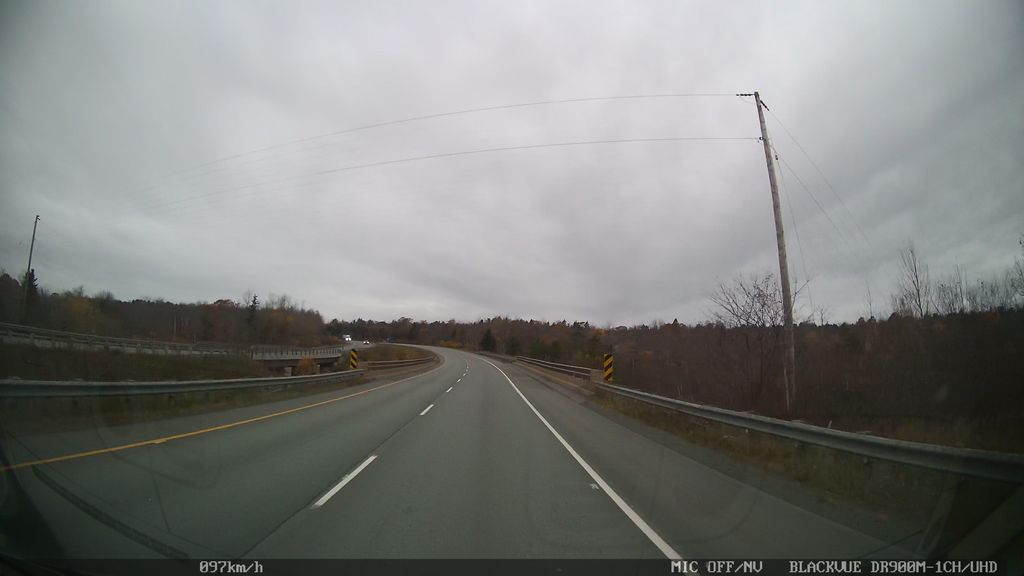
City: halifax